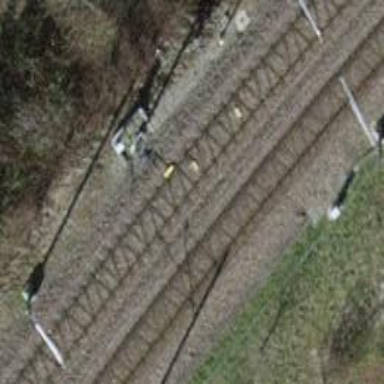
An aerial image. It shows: Railway signal.